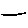
Label: line